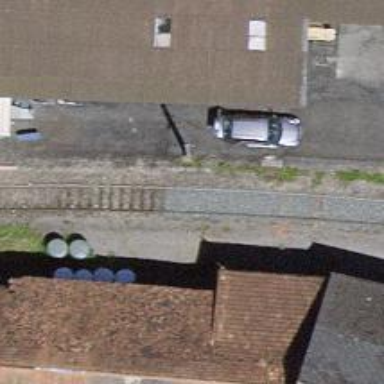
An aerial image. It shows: Single railway track with electrification through contact line.